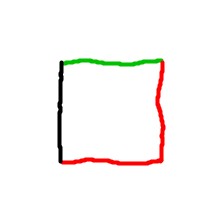
Shape: square